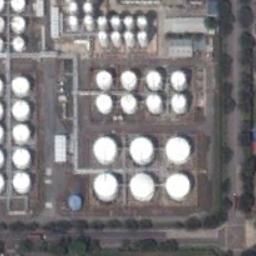
Label: storage tanks